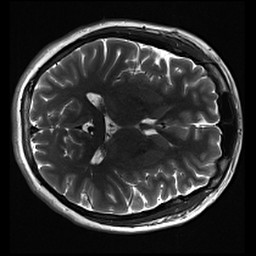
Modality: inplaneT2
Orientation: axial